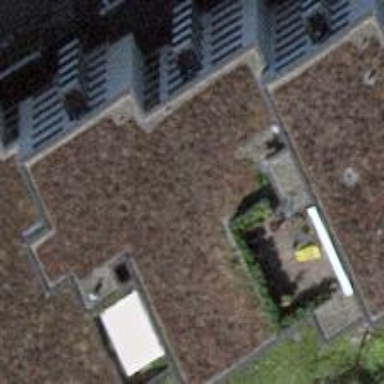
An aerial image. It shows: The building has flat roof that is oriented across.